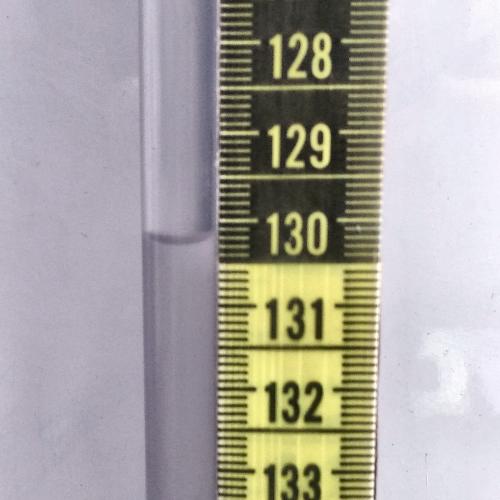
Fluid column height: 130.2 cm